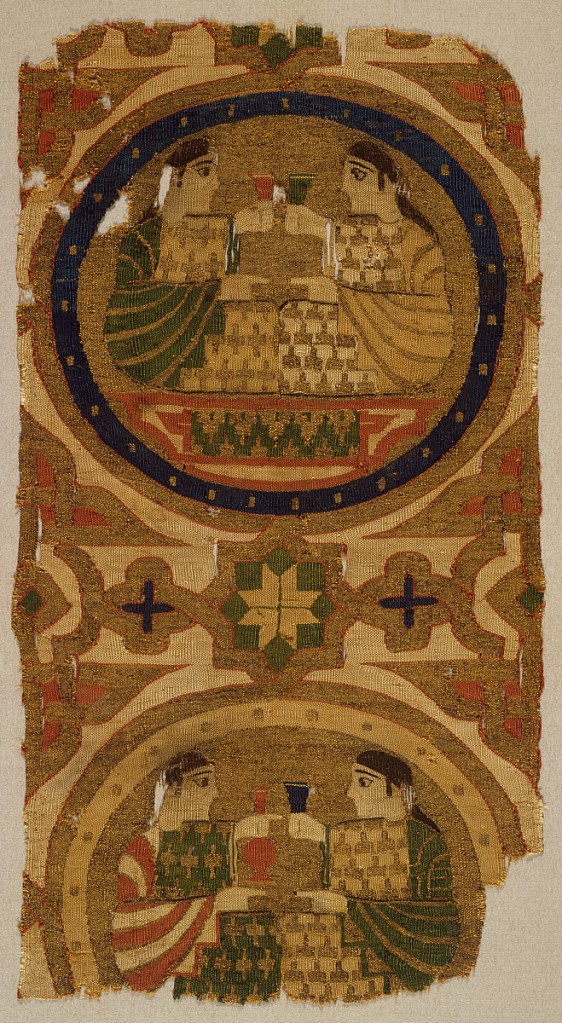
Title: Tapestry fragment
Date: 13th century
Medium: silk, metallic (gilded parchment wound around silk core) Technique: plain weave with discontinuous wefts (slit tapestry), with eccentric wefts Label: silk and metallic slit tapestry
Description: Fragment of woven silk containing one full and most of a second roundel, surrounded by interlaced bands forming star and rosette motifs. In the upper roundel, two confronted figures toast each other with cups raised; in the lower roundel the figure on the right raises a cup and the other figure a long-necked bottle. In dark blue, green, orange-red, and white on a gold metallic ground.